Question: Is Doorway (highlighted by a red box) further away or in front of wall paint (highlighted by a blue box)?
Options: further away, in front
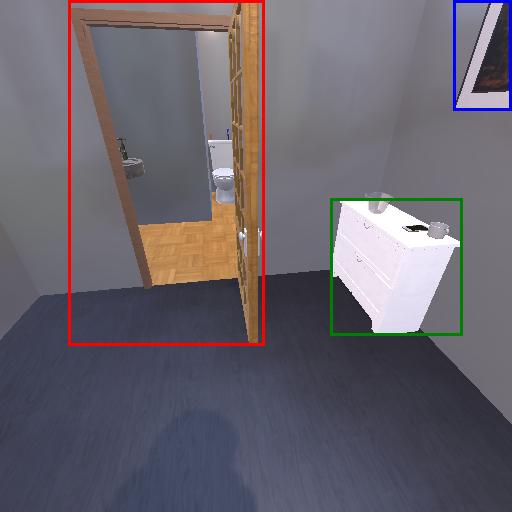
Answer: further away